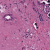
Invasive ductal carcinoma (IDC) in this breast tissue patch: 0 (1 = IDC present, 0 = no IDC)